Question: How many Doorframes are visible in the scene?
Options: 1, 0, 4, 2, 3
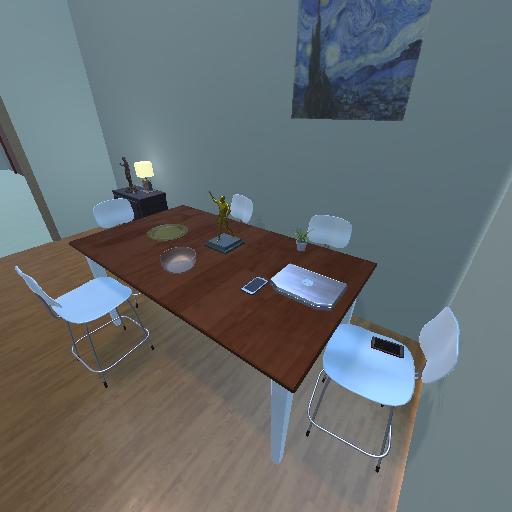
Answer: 1